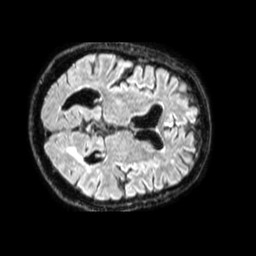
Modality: FLAIR
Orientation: axial
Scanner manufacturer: philips
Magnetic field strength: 1.5 T
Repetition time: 4.8 s
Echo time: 0.3438 s